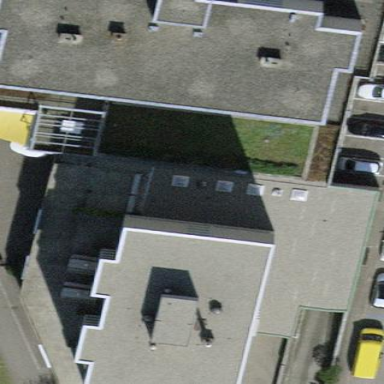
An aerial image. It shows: Part of the building is designated for commercial use.